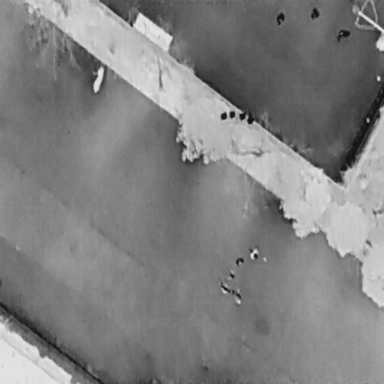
There are eight People in the infrared image.